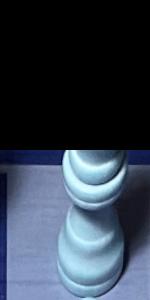
Label: Queen_White